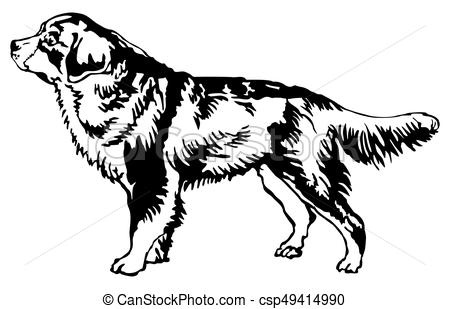
Label: Bernese mountain dog